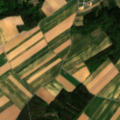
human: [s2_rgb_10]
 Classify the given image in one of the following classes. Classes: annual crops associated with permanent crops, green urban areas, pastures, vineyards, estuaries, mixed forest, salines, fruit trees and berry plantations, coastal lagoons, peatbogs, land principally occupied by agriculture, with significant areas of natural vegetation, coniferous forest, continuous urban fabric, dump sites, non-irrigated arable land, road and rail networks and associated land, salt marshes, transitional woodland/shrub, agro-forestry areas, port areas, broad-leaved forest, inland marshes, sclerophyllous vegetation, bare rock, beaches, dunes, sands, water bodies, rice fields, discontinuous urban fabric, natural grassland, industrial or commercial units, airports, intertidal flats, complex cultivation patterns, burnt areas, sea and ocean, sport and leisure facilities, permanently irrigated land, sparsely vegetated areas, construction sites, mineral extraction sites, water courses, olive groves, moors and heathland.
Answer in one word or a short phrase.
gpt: non-irrigated arable land, complex cultivation patterns, coniferous forest, mixed forest